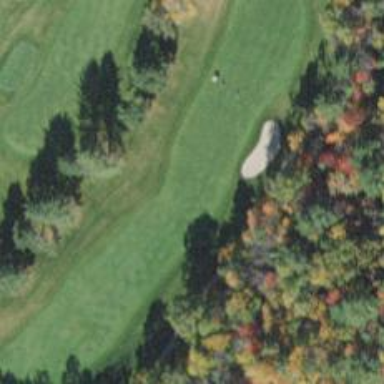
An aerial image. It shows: Golf hole.